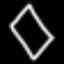
Label: diamond